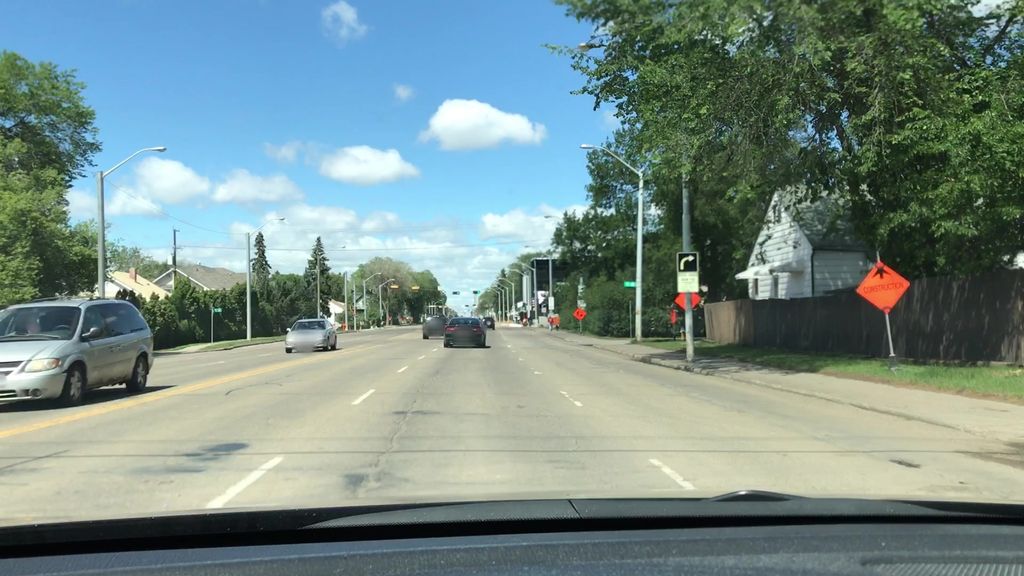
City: edmonton